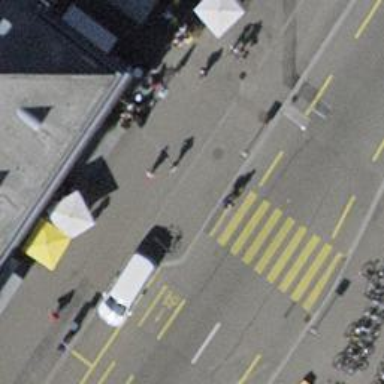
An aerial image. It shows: Taxi stand.